Chest X-ray:
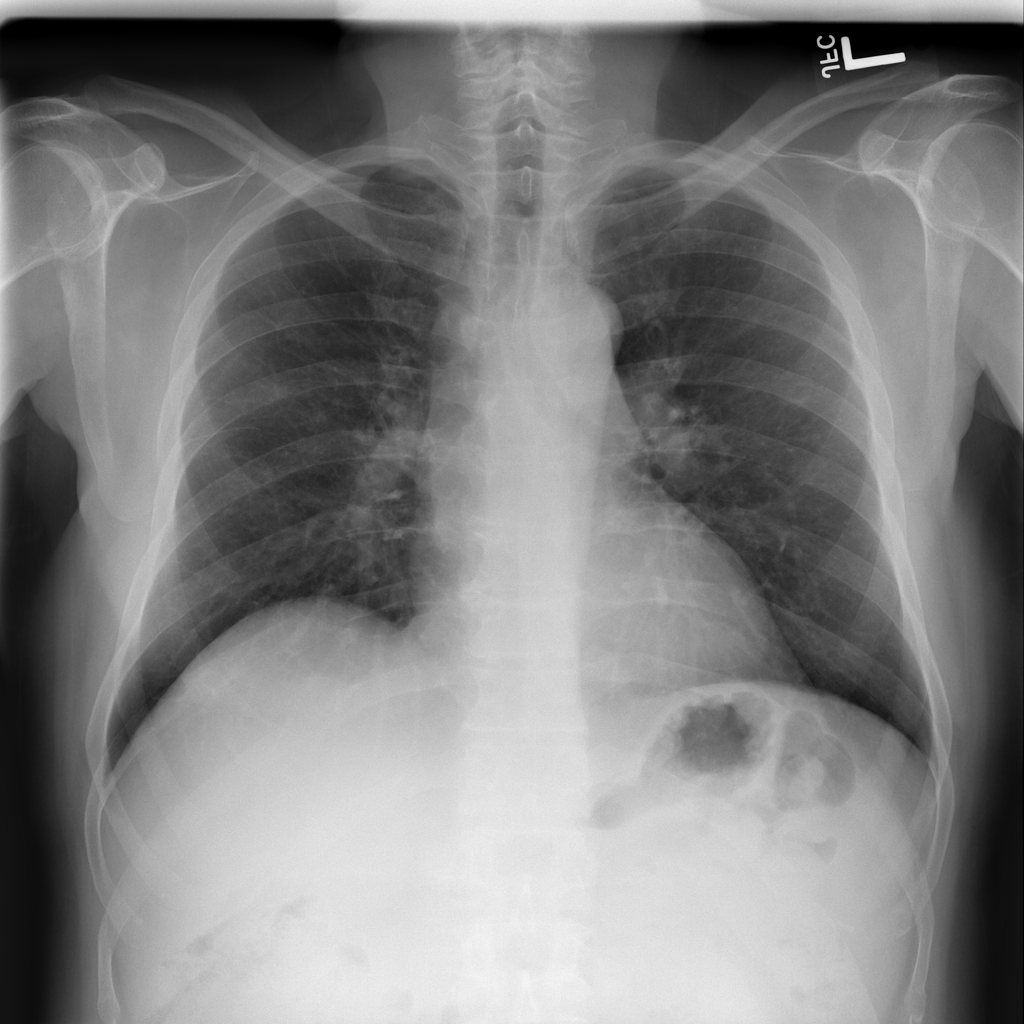
No abnormal finding: yes